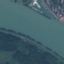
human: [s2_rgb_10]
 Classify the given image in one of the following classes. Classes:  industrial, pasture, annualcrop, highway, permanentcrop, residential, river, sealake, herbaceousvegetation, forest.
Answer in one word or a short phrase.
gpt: River